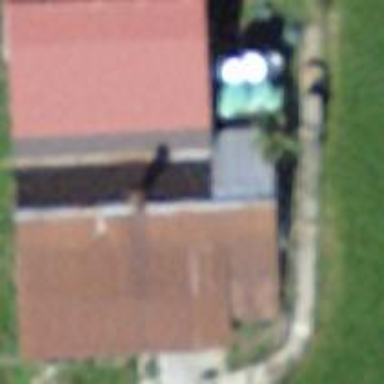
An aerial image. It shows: Residential building.